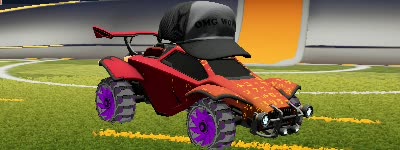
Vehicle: octane